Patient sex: F
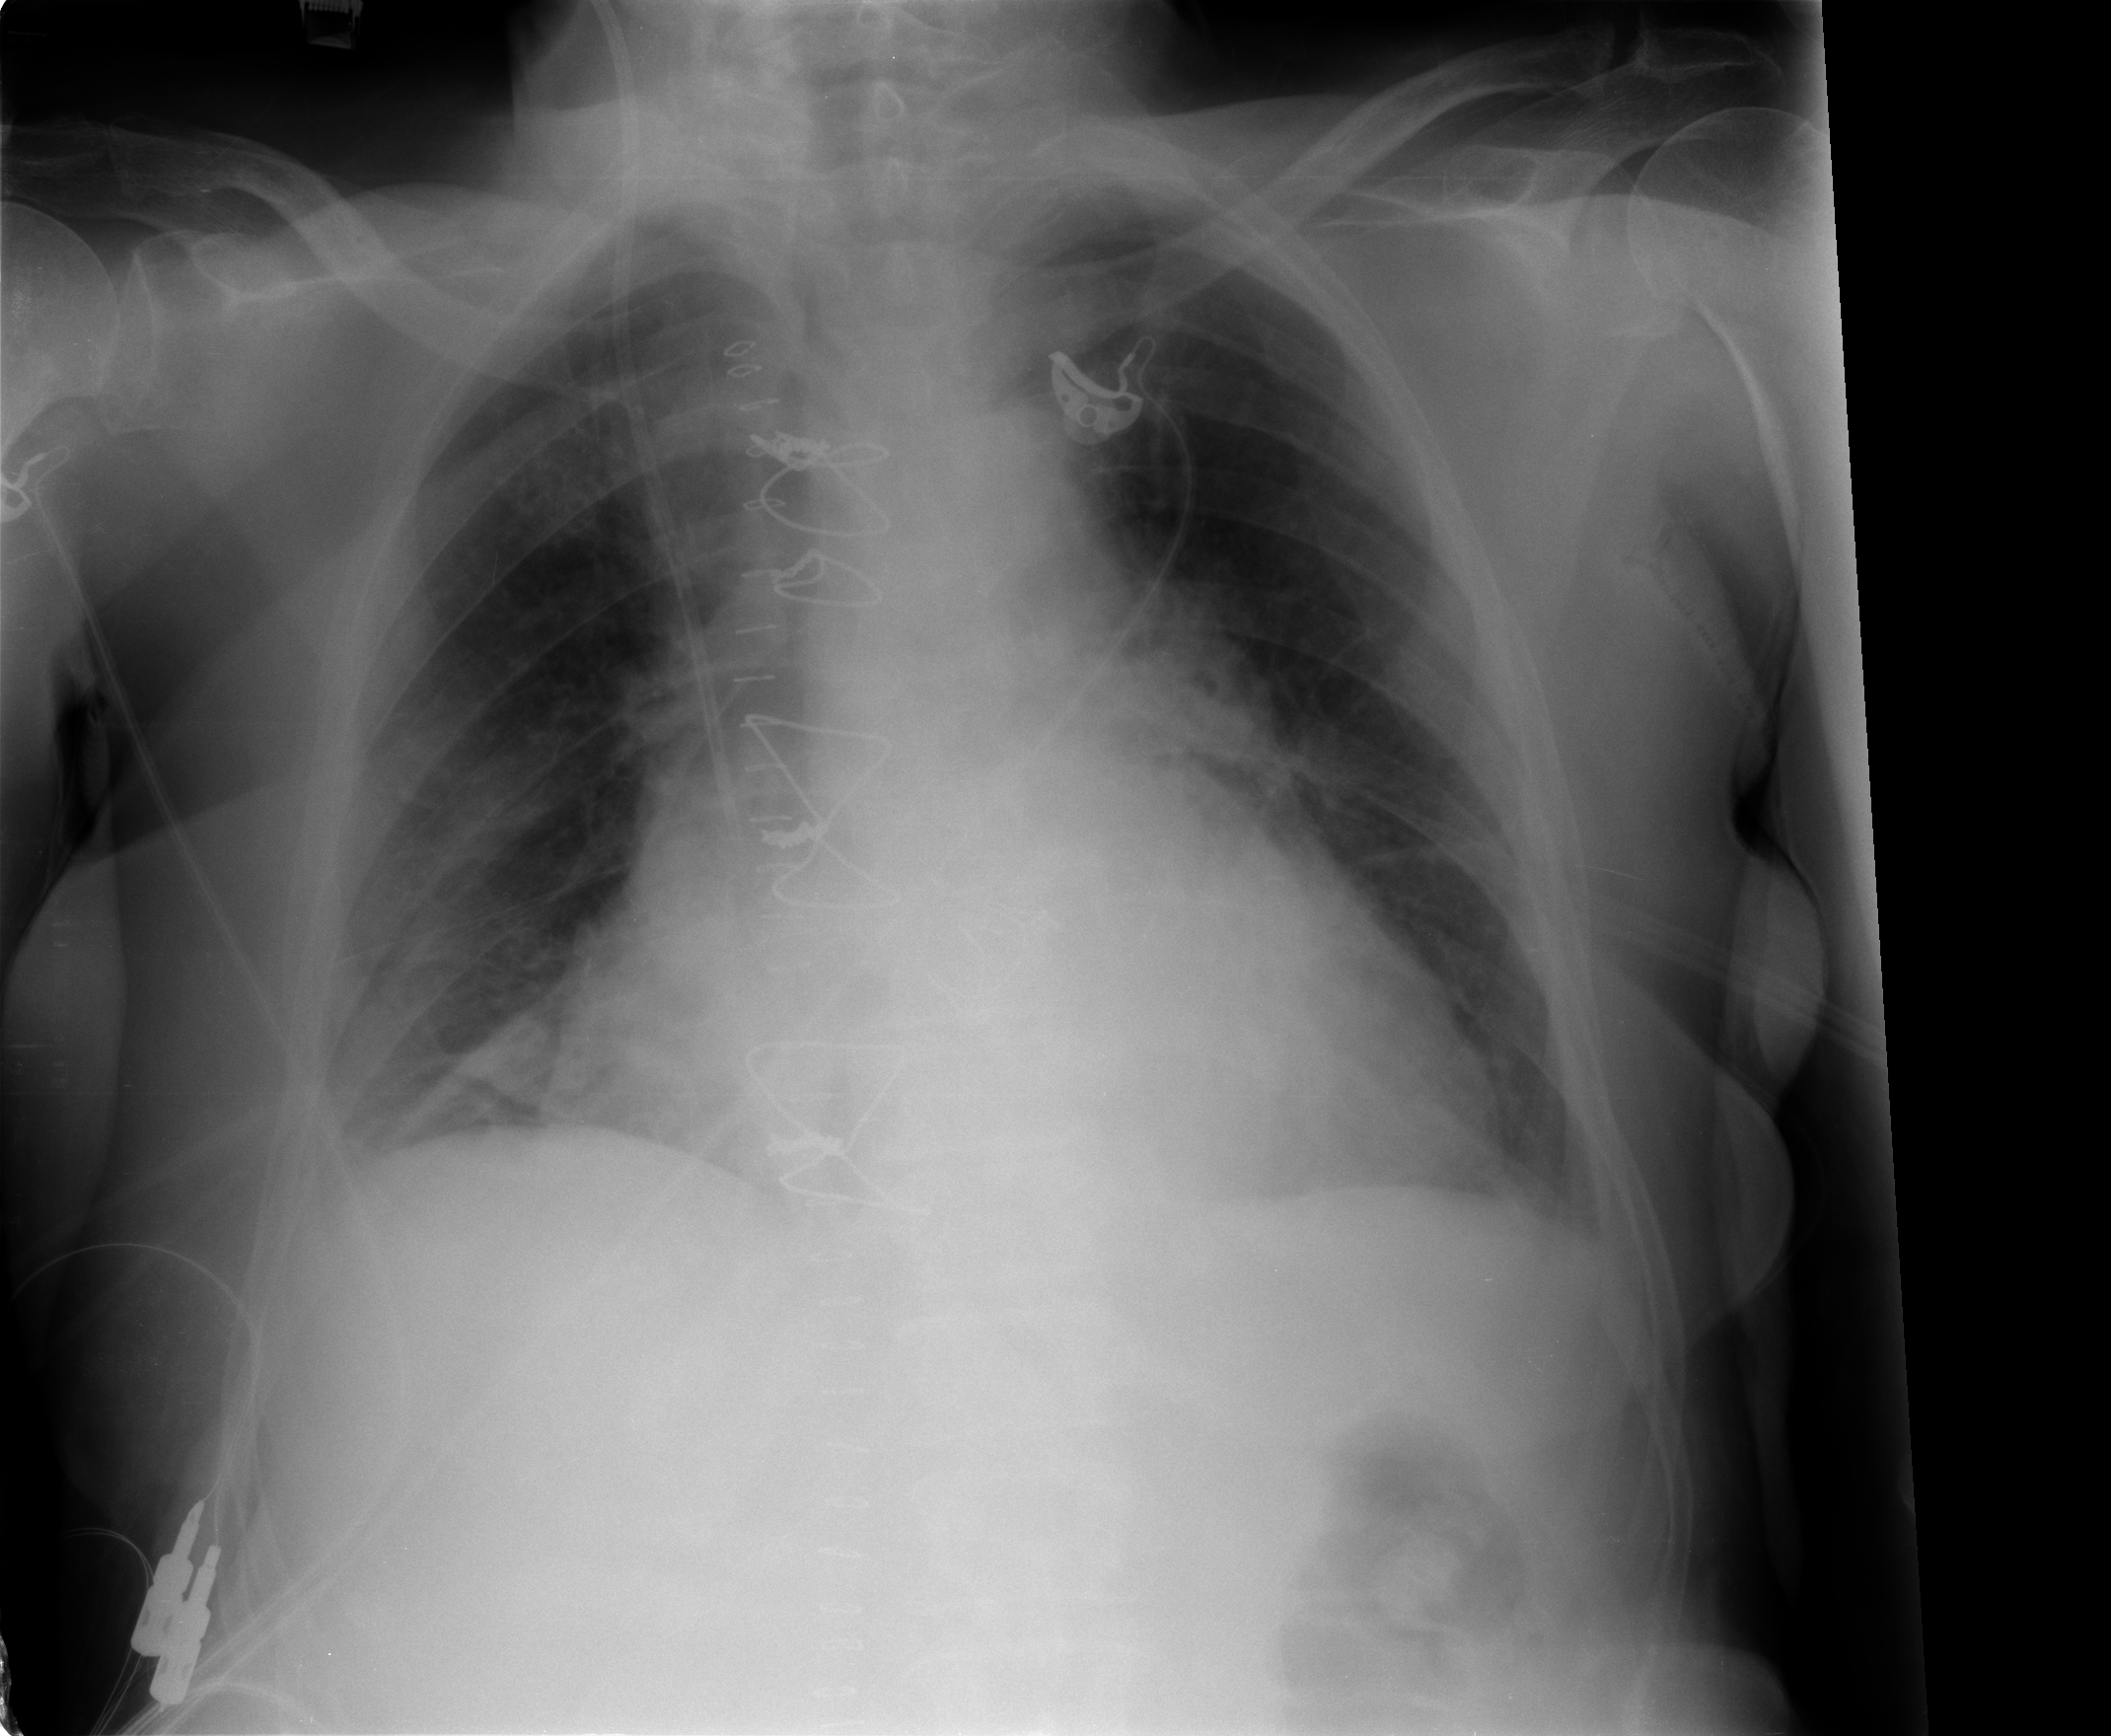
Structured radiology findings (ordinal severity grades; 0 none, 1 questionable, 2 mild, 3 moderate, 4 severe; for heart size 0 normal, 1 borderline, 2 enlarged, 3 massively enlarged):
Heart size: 2
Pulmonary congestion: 2
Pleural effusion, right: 0
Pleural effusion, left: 0
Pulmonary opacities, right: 0
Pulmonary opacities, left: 0
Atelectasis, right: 2
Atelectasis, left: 2